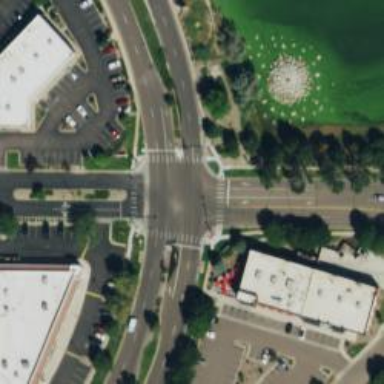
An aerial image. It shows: Crossing on footway.